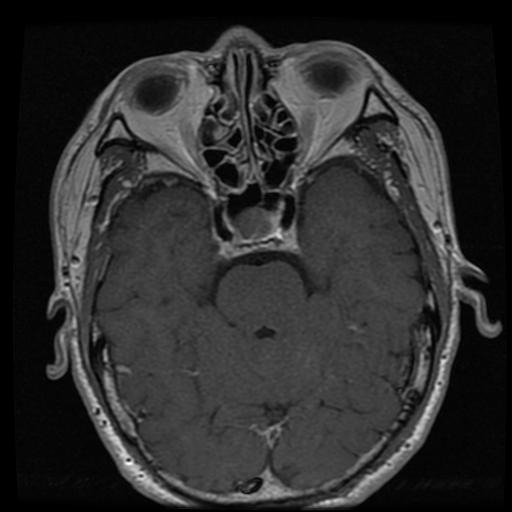
Label: pituitary